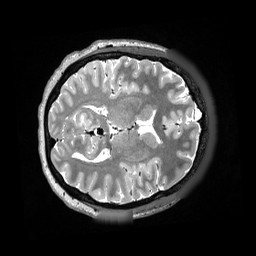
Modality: T2w
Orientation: axial
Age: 40
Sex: female